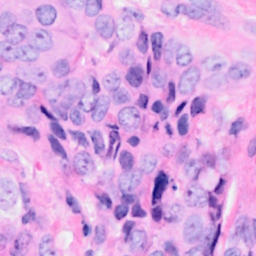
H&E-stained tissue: Breast